Field crop: maize
Growth stage: 2
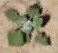
Species: chenopodium